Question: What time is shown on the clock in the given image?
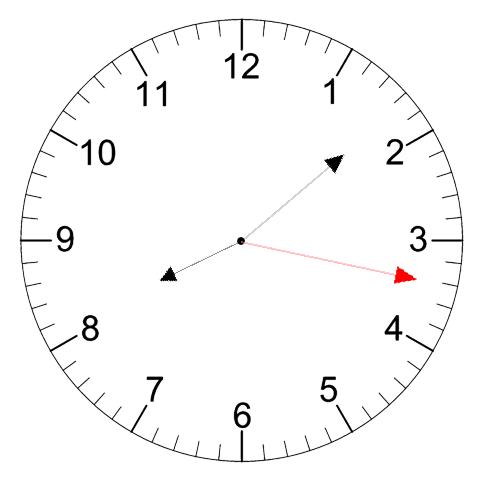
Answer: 08:08:17